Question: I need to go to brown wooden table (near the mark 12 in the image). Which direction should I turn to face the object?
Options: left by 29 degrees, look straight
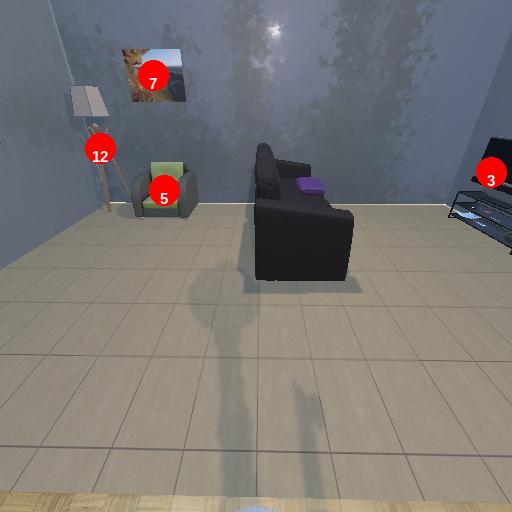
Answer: left by 29 degrees